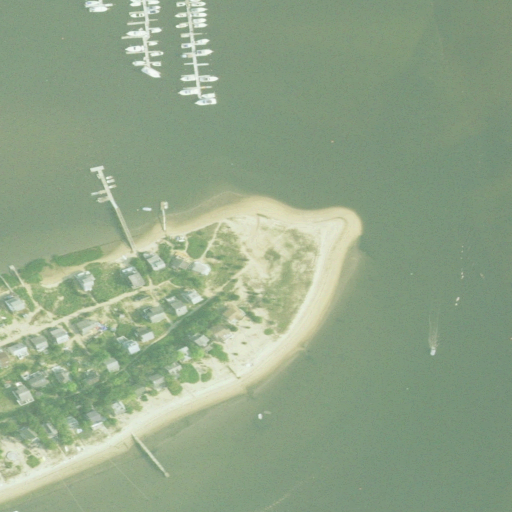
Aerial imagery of cape in Connecticut named Sandy Point (historical) containing open water, barren land, medium intensity development, low intensity development, and high intensity development